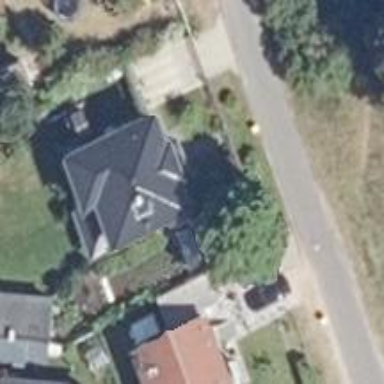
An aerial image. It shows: Detached building with gabled roof.